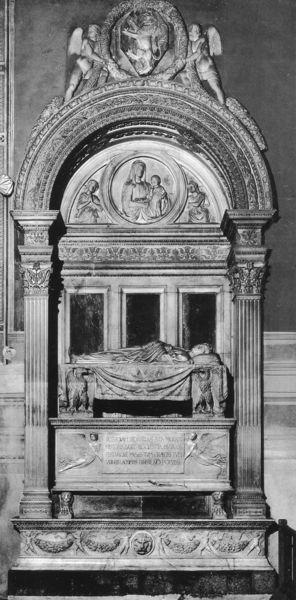
Titel: Grabmal des Leonardo Bruni
Künstler: Bernardo Rosselino
Standort: Florenz, S. Croce (EU - I - Toskana)
Schlagwörter: frau, marmor, pfeiler, säulen, leiche, stein, porträt, kirche, kind, engel, statue, relief, liegen, pilaster, rundbogen, könig, inschrift, foto, arkade, medaillon, schwarzweiß, altar, girlanden, wappen, gruft, sarg, bahre, grab, löwe, gedenken, maria, schrein, grabmal, sarkophag, aufbahrung, liegefigur, sarkopharg, aufbarung